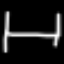
Label: bed